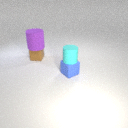
small cyan rubber cylinder above small blue rubber cube